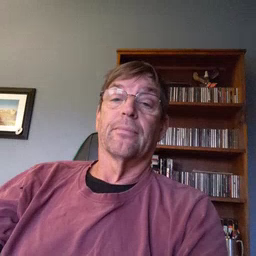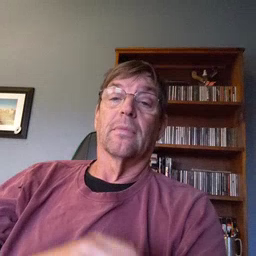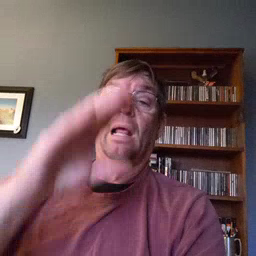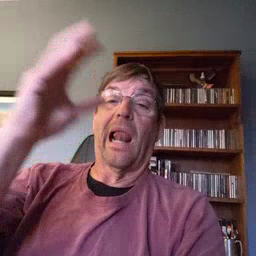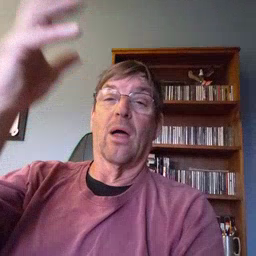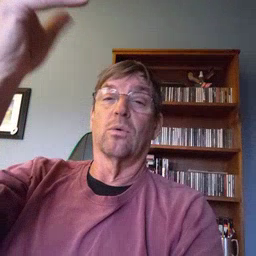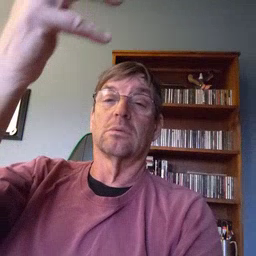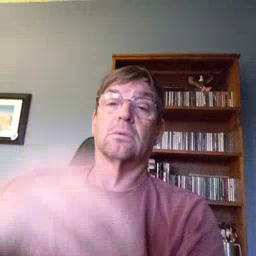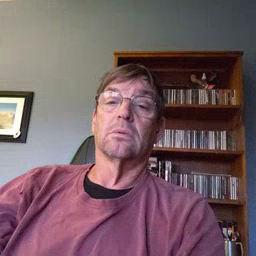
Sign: cloud